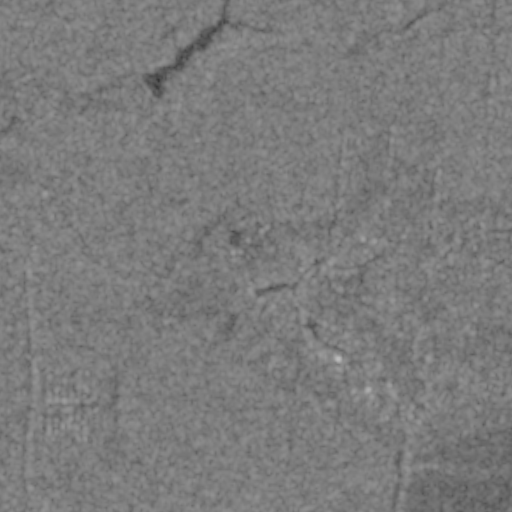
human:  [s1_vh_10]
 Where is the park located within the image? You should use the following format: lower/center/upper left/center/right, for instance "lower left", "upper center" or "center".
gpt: The park is located in the lower center of the image.
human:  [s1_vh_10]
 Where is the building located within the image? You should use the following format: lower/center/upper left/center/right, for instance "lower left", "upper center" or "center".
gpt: There is no building in the image.

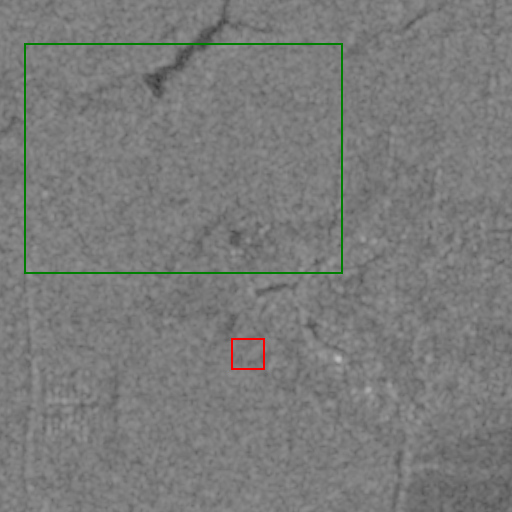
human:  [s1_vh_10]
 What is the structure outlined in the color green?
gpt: The structure outlined in green is a crop field.
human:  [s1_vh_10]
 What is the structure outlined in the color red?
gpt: The structure outlined in red is a park.
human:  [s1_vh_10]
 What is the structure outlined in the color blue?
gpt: There is no blue outline.